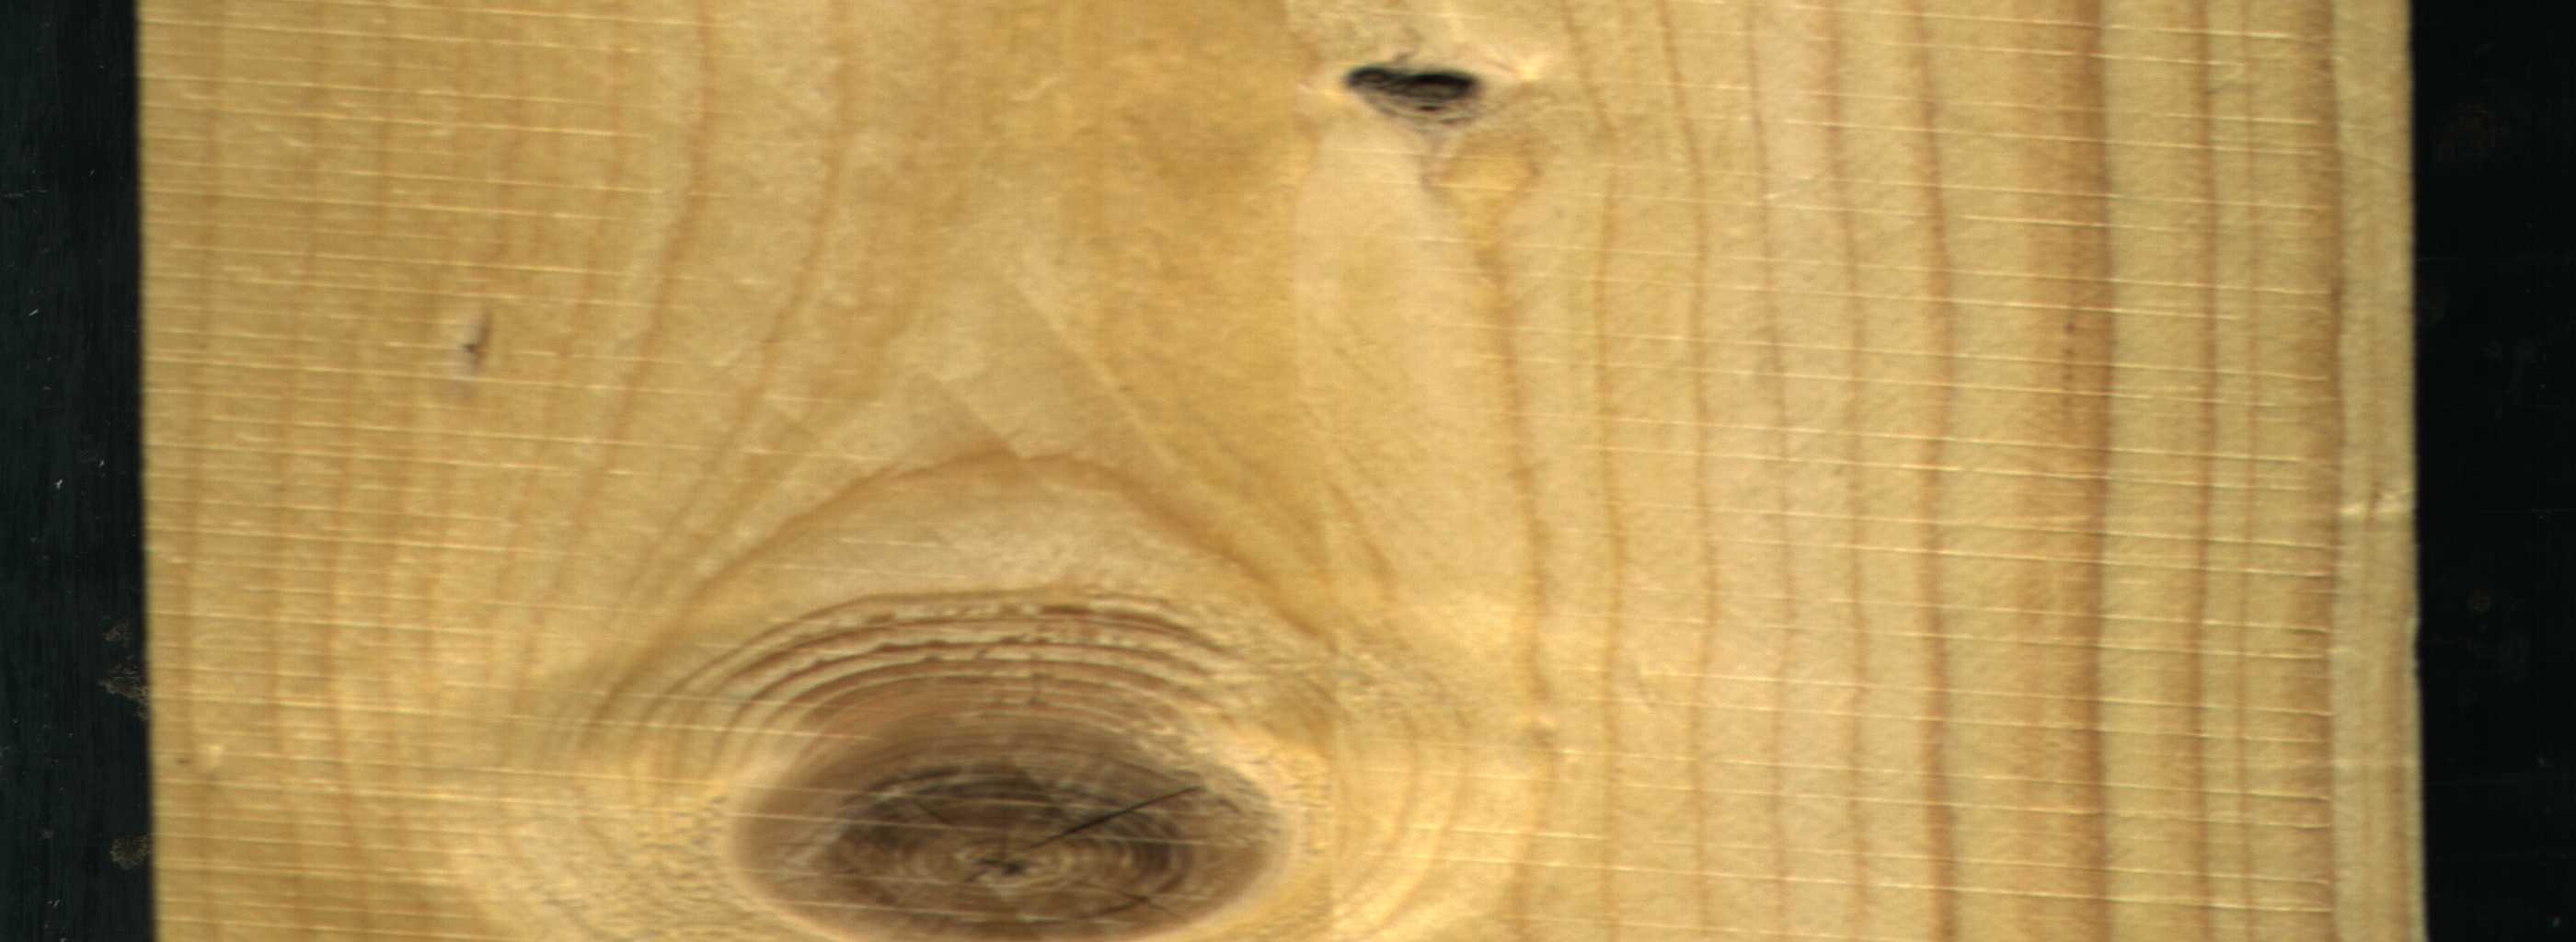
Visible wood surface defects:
knot_with_crack
Dead_Knot